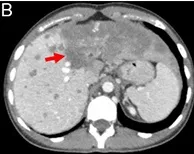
Contrast-enhanced abdominal computed tomography (CT) scans were performed at baseline (left) and after 2 months of the triple-agent therapy (right). To 115 mm , a decrease of 22.
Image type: radiology (ct)